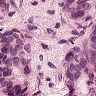
Metastatic tissue present: yes